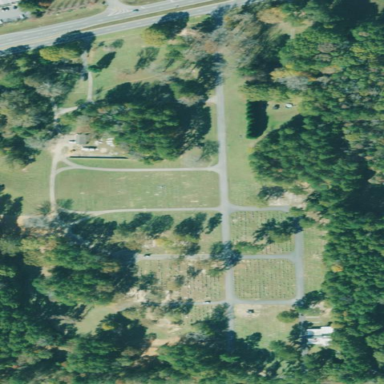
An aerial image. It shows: Cemetery.